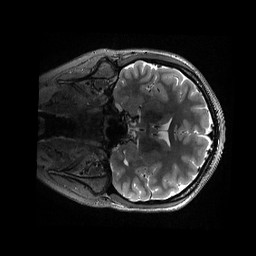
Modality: T2w
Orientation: coronal
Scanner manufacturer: siemens
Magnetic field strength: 3 T
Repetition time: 3.2 s
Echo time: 0.564 s